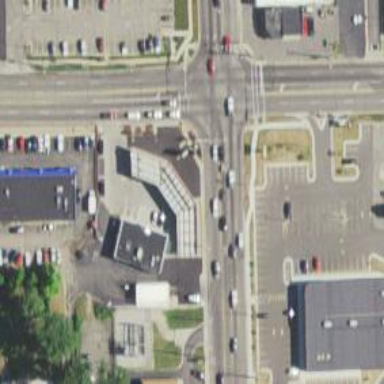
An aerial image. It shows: Convenience shop.